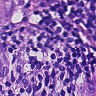
Metastatic tissue present: yes